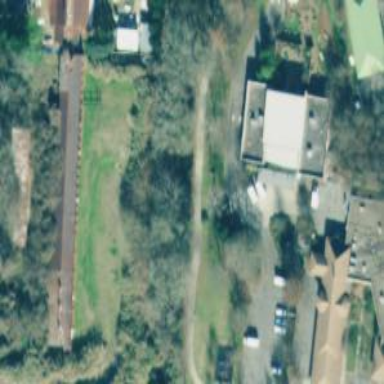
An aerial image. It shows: Community centre building.